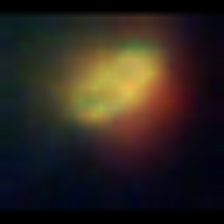
Taxon: NanoPlankton
Group: Other